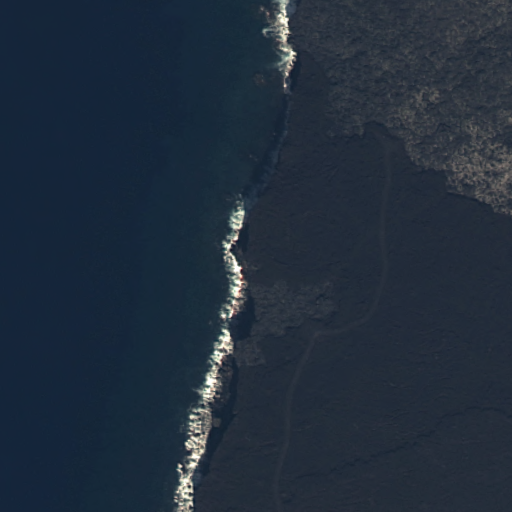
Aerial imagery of cliff(s) in Hawaii named Napohakuloloa containing only unknown